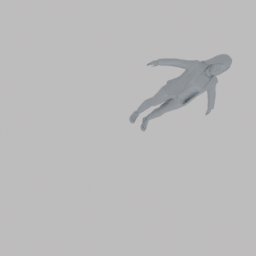
Label: people